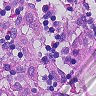
Metastatic tissue present: no